Question: Using Visual Studio Online (free with 2 users) & Visual Studio 2013, we can create work items and edit them both in the Visual Studio Online web access and Visual Studio 2013.
But when edit a work item in Visual Studio Online we can not reassign it to the other member in the project. In Visual Studio 2013 we can.
Note: On work item creation all members are shown for selection.

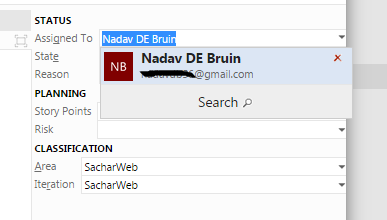
Answer: The new identity control was deployed with the Sprint 74 release. You can simply start typing their name or part of their name & click Search. Over time, you'll have a Most Recently Used (MRU) list built-up with the people you commonly assign work items to. The new identity control will be released in a future Visual Studio update so that the experience will match. Brian Harry has some additional comments about it in his <URL>